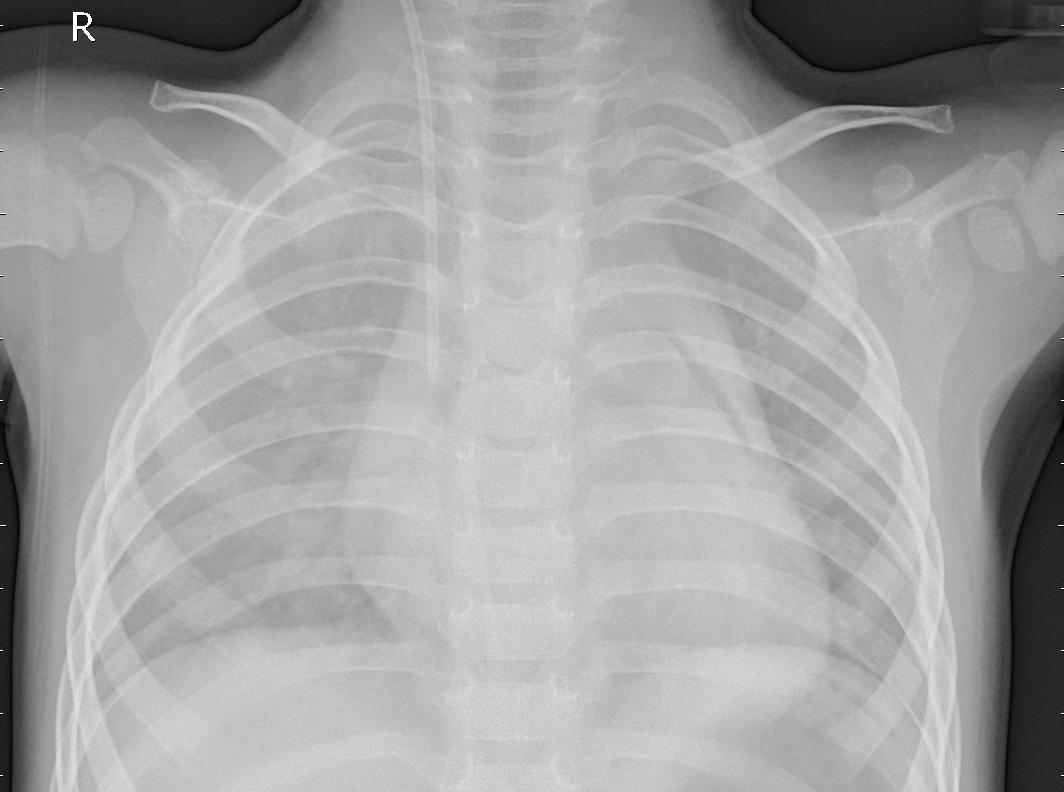
Diagnosis: PNEUMONIA